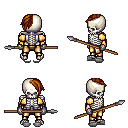
a pixel art fantasy rpg character, male body template, skeleton, gold arm armor, gold greaves, brunette long mohawk hairstyle, metal gloves, white slippers, spear, four views (front, back, left, right), 2x2 character sprite sheet, small pixel art, hard edges, no anti-aliasing